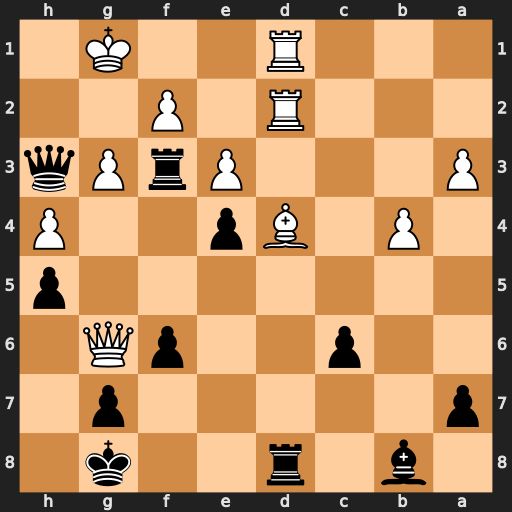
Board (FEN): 1b1r2k1/p5p1/2p2pQ1/7p/1P1Bp2P/P3PrPq/3R1P2/3R2K1
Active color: b
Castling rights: -
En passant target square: -
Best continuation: Bxg3 Qxg3 Rxg3+